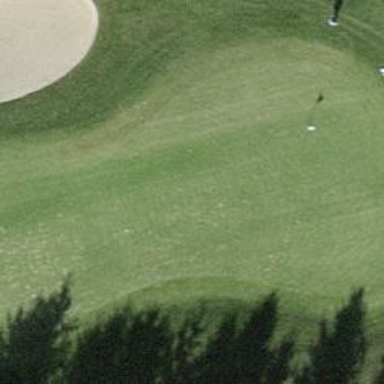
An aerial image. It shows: Golf hole.